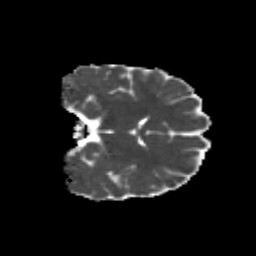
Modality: MD
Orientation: coronal
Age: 11
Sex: male
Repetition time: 9.4 s
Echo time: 0.089 s